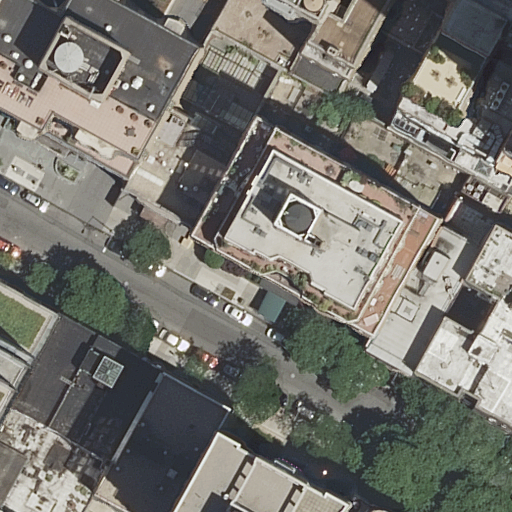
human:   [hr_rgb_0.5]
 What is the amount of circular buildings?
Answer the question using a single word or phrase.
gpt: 0

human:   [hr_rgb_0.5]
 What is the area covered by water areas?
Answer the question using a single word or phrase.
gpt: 0m2

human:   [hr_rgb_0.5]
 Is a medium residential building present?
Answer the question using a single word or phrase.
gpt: yes

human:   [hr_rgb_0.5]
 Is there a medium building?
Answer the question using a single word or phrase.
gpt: yes

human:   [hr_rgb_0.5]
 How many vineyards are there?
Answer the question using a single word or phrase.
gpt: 0

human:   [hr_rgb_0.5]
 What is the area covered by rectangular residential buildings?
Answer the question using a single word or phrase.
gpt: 865m2

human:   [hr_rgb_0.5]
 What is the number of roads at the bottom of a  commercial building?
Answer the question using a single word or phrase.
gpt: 0

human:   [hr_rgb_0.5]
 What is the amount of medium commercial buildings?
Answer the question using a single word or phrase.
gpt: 0

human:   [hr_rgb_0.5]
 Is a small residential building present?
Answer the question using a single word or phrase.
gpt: yes

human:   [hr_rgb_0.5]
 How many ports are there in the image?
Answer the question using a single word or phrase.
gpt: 0

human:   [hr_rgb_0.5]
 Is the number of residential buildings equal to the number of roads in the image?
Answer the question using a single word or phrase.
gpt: no

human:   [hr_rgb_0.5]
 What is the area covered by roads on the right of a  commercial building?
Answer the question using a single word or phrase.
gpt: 0m2

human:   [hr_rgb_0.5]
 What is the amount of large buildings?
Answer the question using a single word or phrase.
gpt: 4

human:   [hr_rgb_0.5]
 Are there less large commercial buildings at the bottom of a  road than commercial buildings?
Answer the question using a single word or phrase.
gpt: no

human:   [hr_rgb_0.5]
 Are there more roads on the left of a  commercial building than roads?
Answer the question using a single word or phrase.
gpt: no

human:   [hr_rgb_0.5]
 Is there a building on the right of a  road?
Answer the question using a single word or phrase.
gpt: yes

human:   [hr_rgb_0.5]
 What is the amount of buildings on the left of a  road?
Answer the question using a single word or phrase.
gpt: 7

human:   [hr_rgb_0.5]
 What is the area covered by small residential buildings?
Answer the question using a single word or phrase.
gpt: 150m2

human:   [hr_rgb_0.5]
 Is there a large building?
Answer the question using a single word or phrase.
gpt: yes

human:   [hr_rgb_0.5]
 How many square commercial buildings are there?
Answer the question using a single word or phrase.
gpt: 0

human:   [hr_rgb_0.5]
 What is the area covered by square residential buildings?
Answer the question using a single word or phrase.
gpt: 0m2

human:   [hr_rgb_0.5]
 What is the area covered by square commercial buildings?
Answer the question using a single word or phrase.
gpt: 0m2

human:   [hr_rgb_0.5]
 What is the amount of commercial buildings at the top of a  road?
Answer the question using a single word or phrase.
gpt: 0

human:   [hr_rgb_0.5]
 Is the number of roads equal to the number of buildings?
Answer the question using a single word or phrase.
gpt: no

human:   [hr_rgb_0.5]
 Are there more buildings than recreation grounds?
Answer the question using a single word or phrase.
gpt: yes

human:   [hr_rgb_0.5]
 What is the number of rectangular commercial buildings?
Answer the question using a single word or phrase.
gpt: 0

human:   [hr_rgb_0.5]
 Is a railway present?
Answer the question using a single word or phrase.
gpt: no

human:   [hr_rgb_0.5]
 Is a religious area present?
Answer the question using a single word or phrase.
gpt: no

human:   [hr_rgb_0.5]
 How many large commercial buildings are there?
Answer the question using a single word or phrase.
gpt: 0

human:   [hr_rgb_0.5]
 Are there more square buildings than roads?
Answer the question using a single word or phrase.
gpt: no

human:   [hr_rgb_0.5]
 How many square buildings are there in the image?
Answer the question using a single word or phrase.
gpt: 0

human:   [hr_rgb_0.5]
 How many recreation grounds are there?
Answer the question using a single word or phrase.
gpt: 0

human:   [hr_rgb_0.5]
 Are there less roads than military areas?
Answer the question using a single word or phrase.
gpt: no

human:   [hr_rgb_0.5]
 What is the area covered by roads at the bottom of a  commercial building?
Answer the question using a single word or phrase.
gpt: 0m2

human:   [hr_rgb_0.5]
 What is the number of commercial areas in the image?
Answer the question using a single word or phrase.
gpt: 0

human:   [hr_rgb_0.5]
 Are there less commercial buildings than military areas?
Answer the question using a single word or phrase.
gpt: no